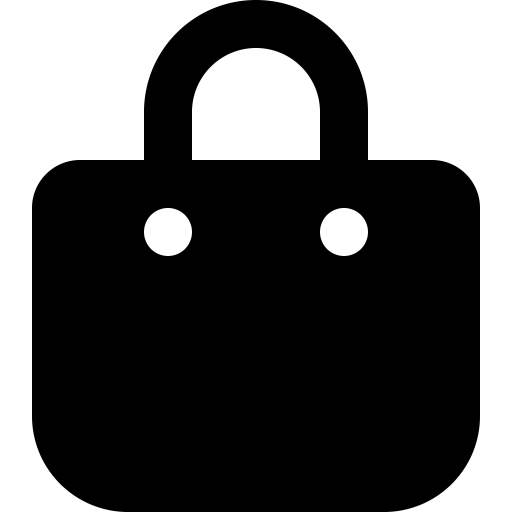
Tags: icon, FontAwesome, fa-icon, solid, bag, shopping